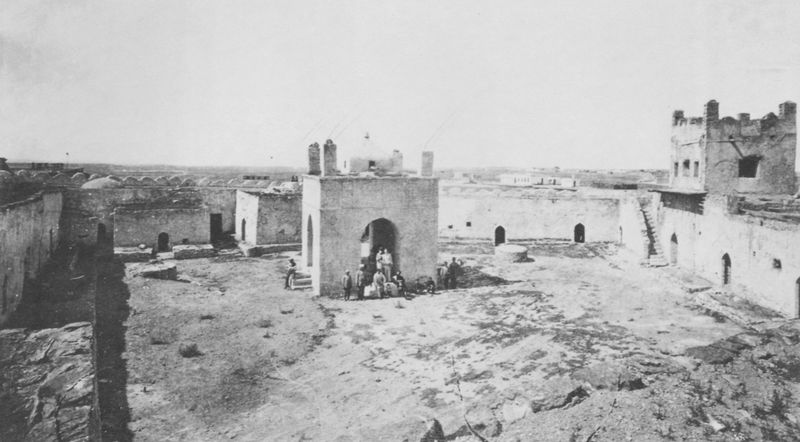
Titel: Der "Tempel der Feueranbeter" in Suratschani bei Baku
Künstler: Russischer Photograph
Schlagwörter: gruppe, mann, schatten, weiß, grau, licht, schwarz, anlage, gebäude, flach, sonne, boden, ansicht, mauer, treppe, tor, foto, fotografie, photographie, ruine, burg, orient, türme, photo, tore, gefängnis, arabien, alage, amuer, tunesien, algerien, lehmbau